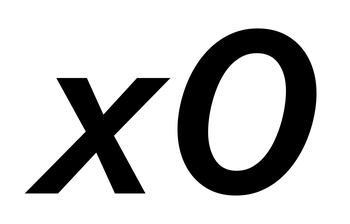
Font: InstrumentSans-Italic_SemiBold_Italic